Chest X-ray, AP view. Patient: 33 years old, sex F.
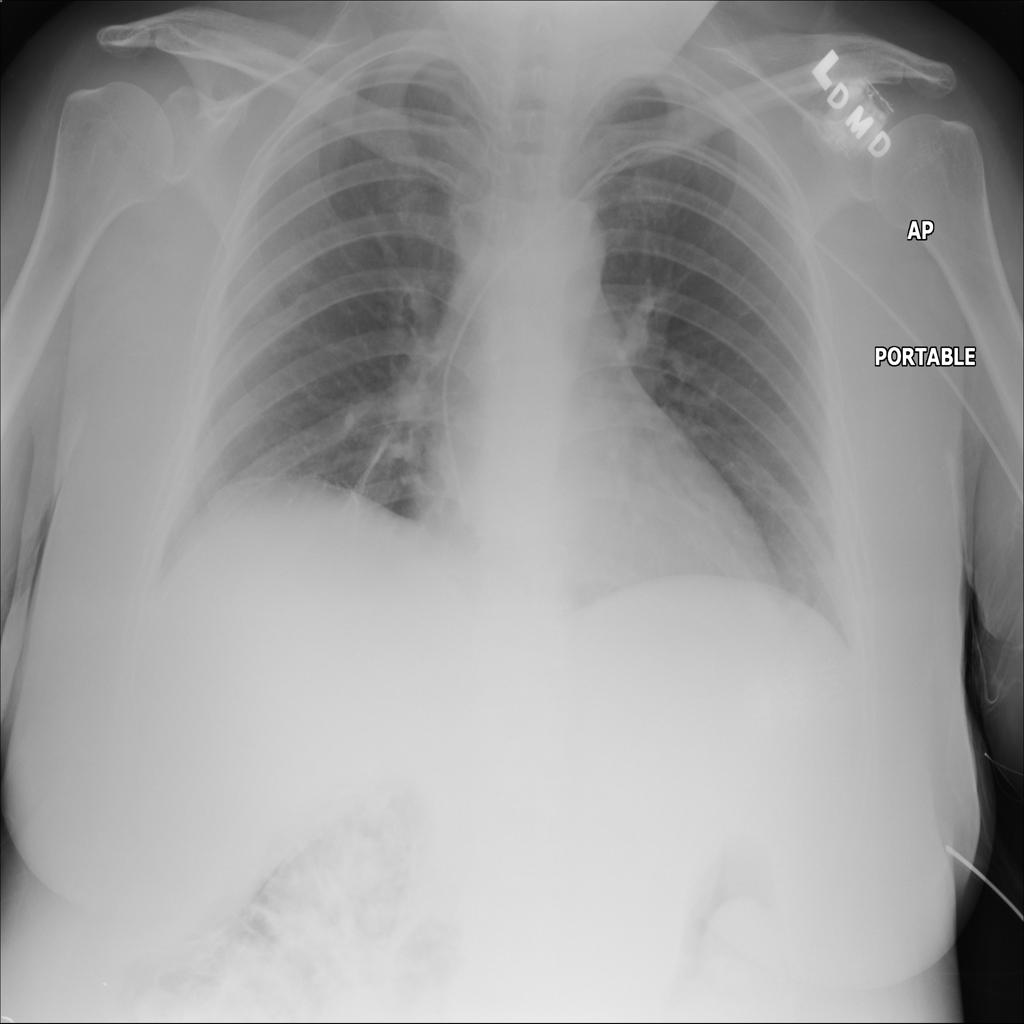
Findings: Atelectasis